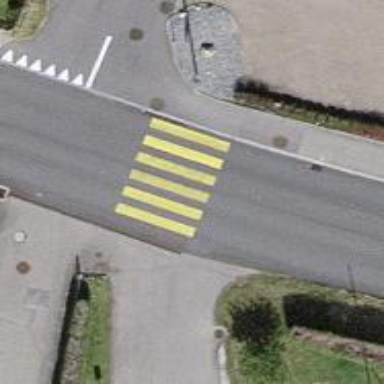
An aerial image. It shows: Uncontrolled zebra crossing on the road.